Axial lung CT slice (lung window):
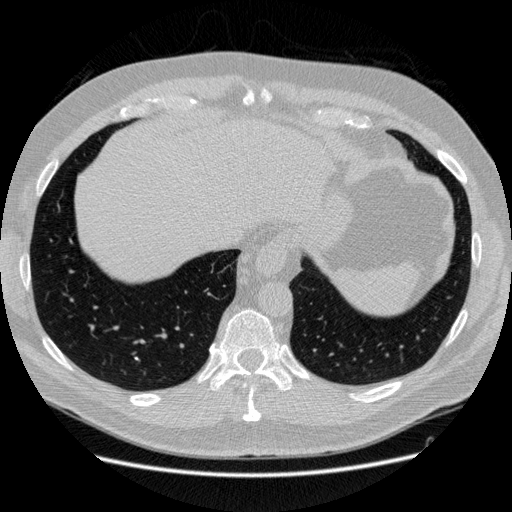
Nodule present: no